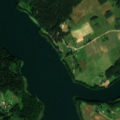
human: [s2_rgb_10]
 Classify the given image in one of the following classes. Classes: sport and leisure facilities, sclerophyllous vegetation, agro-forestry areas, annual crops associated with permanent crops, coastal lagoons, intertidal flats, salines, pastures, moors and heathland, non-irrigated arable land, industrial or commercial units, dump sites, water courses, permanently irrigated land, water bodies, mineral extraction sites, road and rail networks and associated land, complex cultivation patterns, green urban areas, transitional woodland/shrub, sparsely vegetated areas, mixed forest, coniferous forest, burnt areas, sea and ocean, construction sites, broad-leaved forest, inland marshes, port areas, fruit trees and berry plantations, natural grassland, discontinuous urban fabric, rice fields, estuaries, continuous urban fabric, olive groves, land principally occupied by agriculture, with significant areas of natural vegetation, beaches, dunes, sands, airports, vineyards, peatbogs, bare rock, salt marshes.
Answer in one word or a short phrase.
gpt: complex cultivation patterns, land principally occupied by agriculture, with significant areas of natural vegetation, coniferous forest, mixed forest, transitional woodland/shrub, water bodies